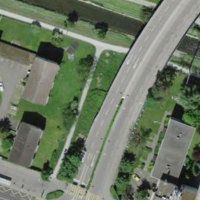
EUNIS habitat code: 54
Species observed at this site:
Corvus corone
Motacilla cinerea
Cyanistes caeruleus
Plantago major
Anas platyrhynchos
Dendrocopos major
Fringilla coelebs
Passer domesticus
Sylvia atricapilla
Turdus merula
Muscicapa striata
Parus major
Erithacus rubecula
Sitta europaea
Columba livia